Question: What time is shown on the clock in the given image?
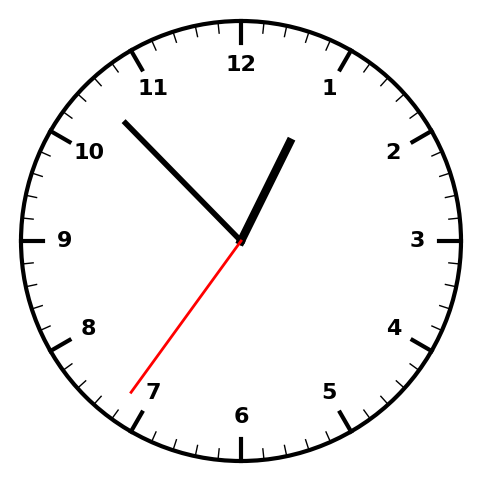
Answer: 12:52:36